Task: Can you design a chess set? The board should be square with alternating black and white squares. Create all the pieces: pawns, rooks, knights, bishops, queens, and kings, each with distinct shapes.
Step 4253:
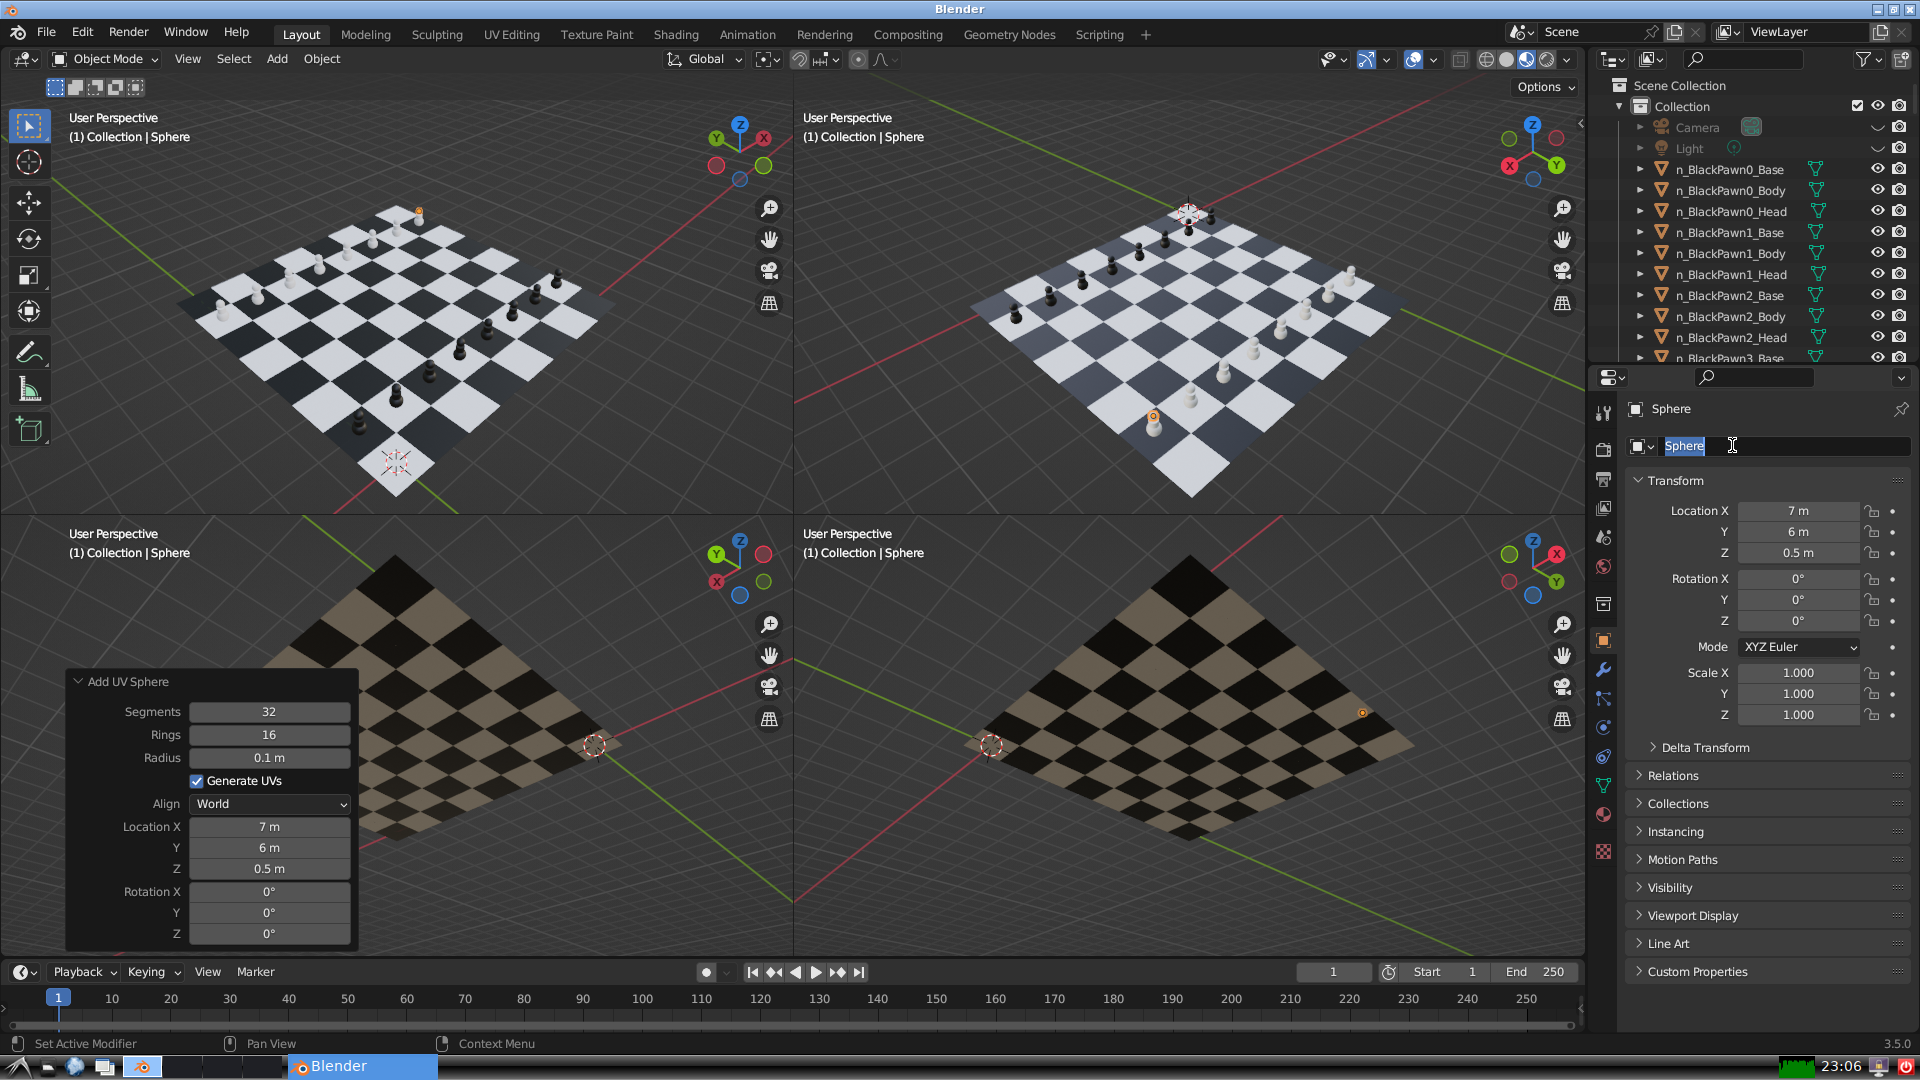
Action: input_text: n_WhitePawn7_Head